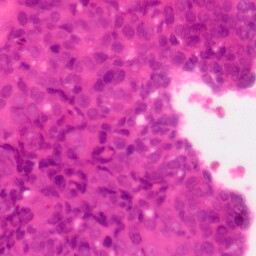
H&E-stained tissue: Colon